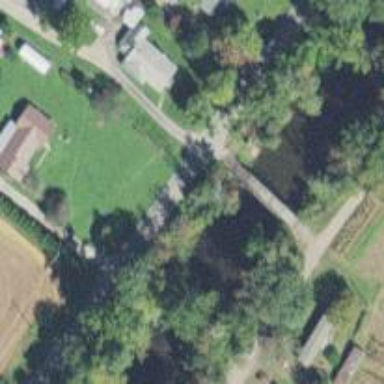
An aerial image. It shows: Residential road with bridge.